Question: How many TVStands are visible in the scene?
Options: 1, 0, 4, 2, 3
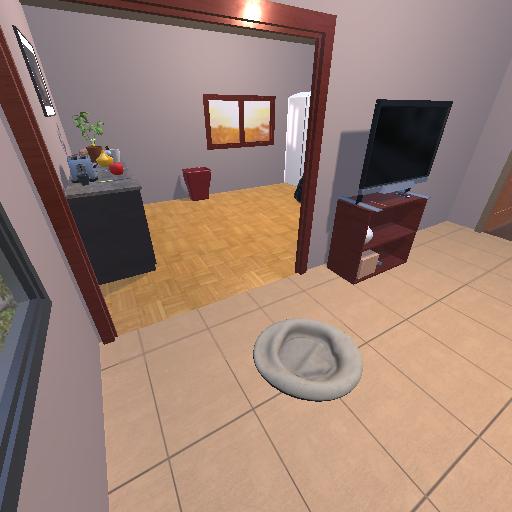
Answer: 1